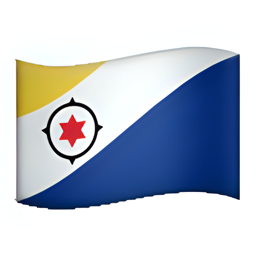
Name: flag for caribbean netherlands
Emoji: 🇧🇶
Group: Flags
Sub-group: country-flag